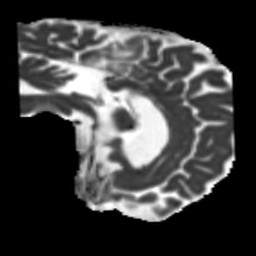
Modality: MD
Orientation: sagittal
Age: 58
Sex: male
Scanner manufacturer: siemens
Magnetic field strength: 3 T
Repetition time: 5.25 s
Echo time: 0.08 s